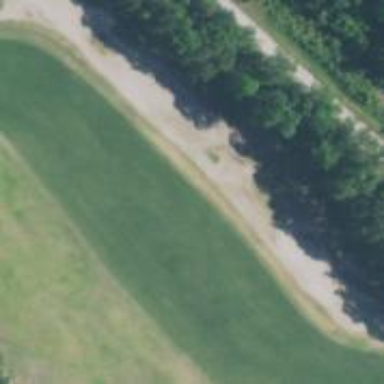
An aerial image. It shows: View of golf hole.